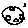
Label: moon